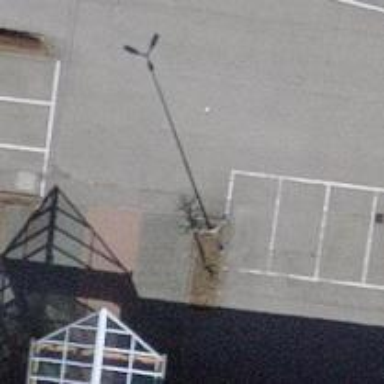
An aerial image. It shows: Support pole.